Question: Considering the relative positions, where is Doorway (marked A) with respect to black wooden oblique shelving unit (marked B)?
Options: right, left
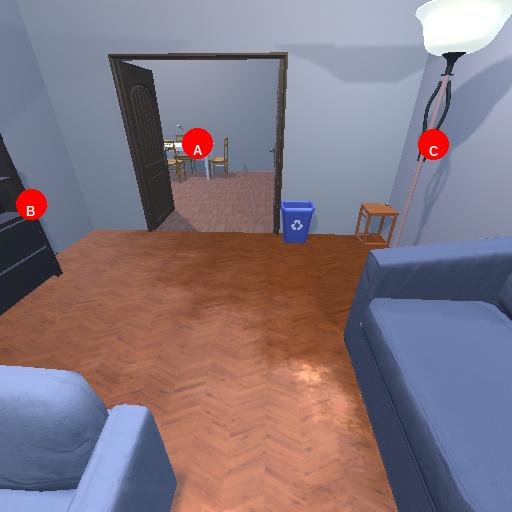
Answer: right